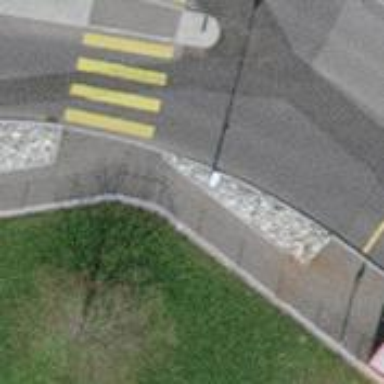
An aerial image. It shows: Sidewalk along the footway.